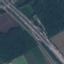
Land use / land cover: Highway